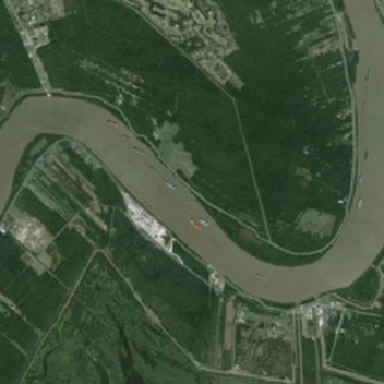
The river beyond the green plant is very long .